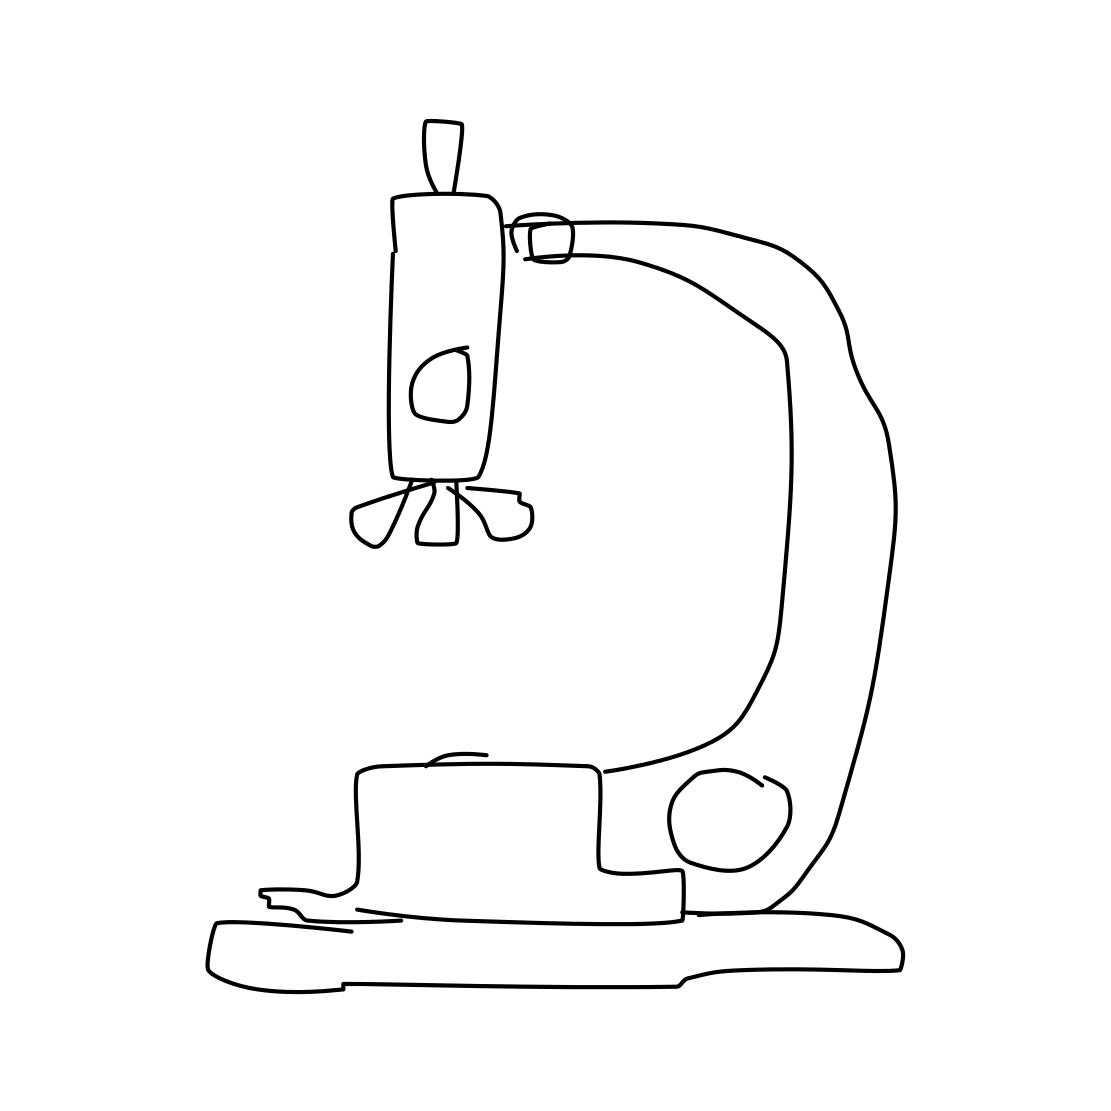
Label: microscope